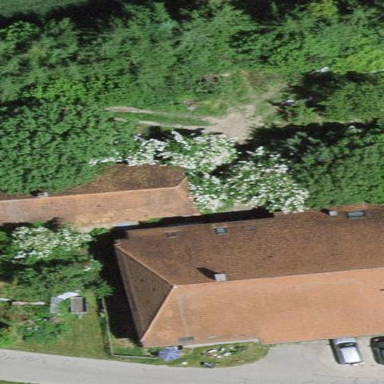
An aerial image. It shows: Farm building.